Question: I am using a ui label in ios the snapshots of whose constraints along with the label adjacent horizontally to it I am attaching. I expect both the labels to expand dynamically based on the text assigned to them dynamically and be of equal heights but they are not expanding.Why?

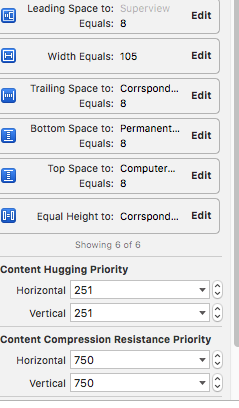
Answer: I have figured that out myself. Its just a bug in the xcode that was causing the issue. Xcode behaviour is inconsistent at times.